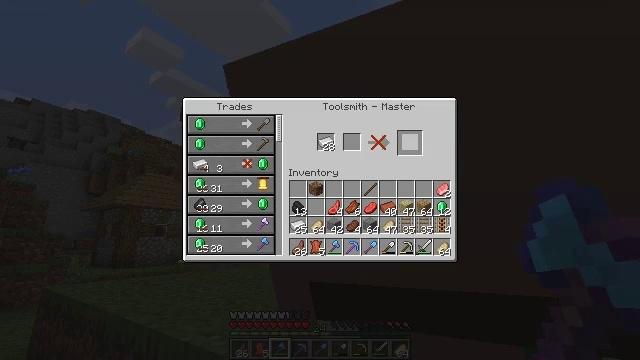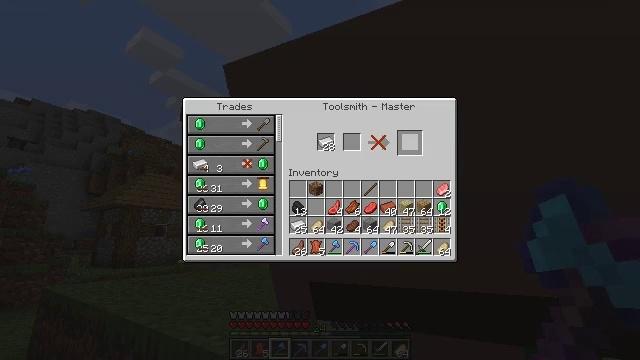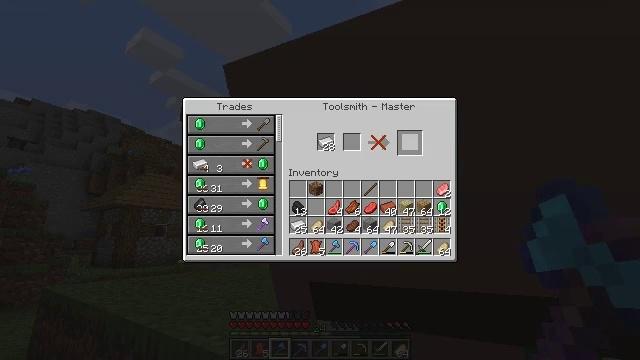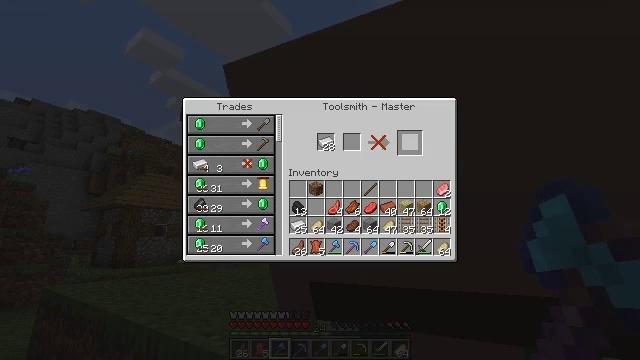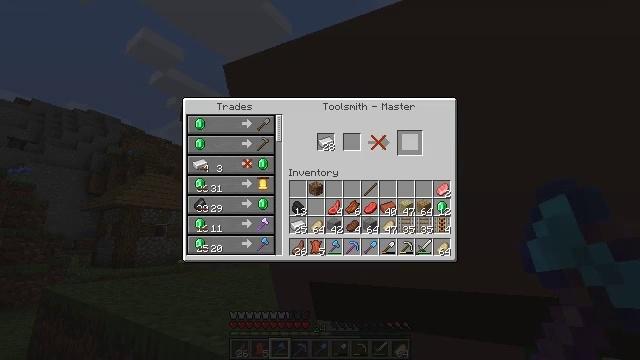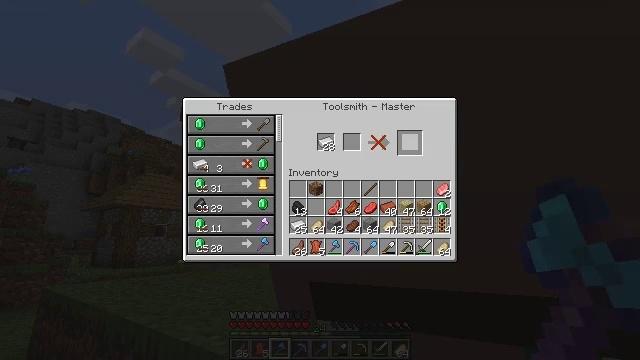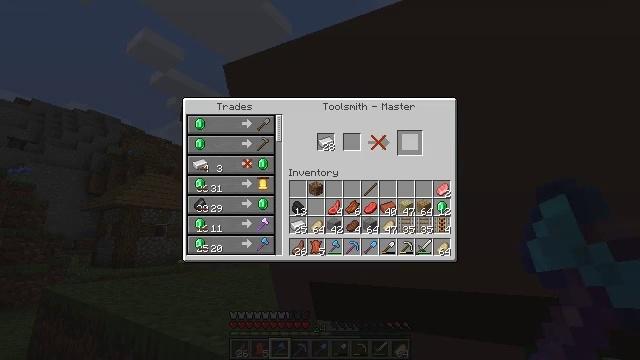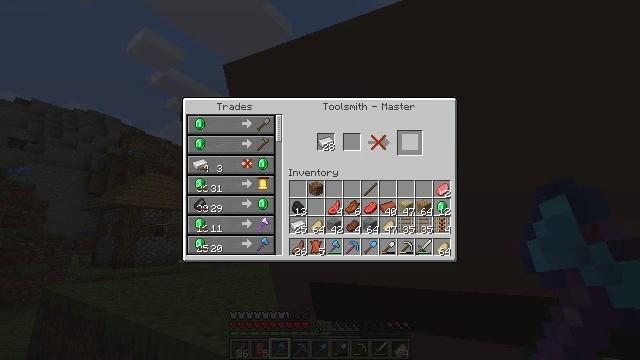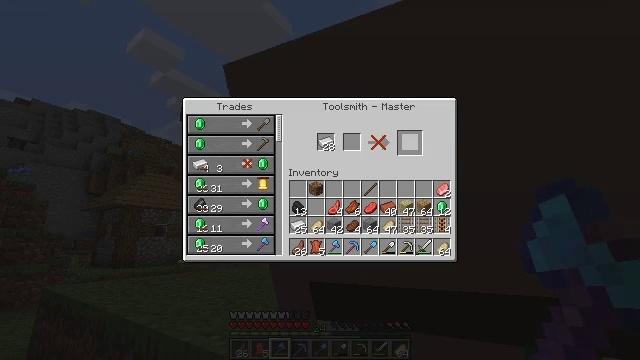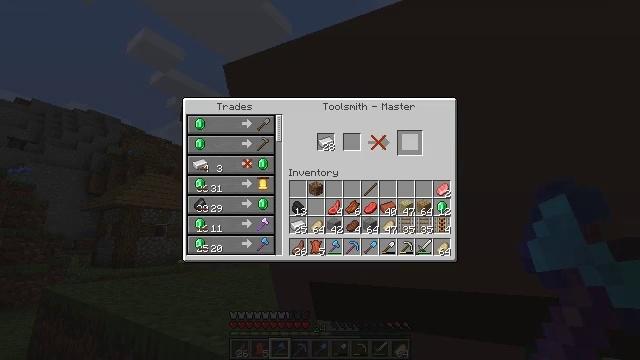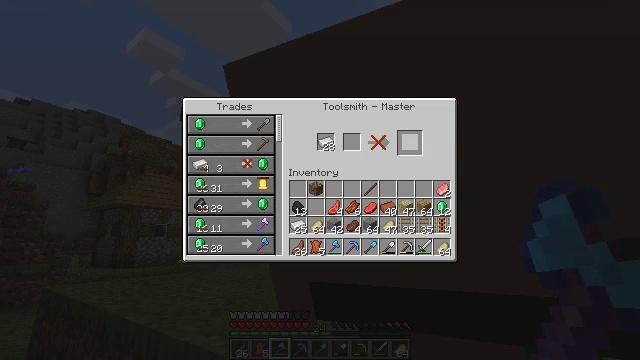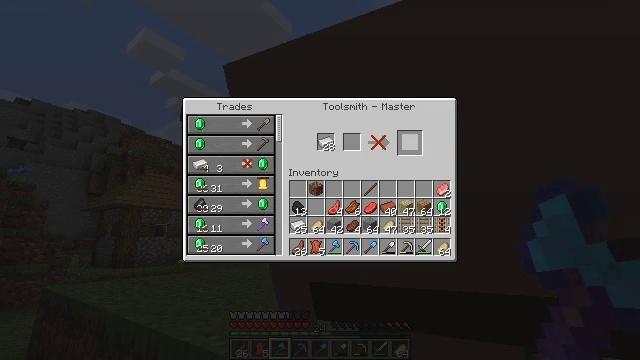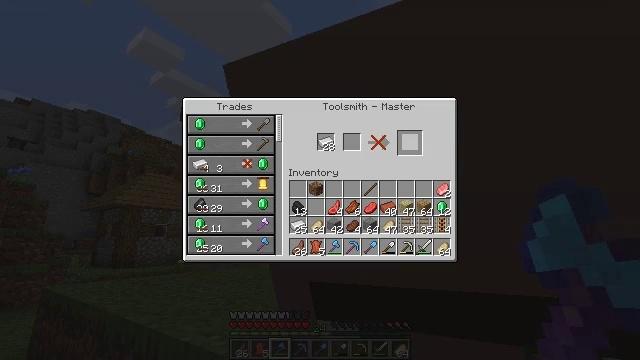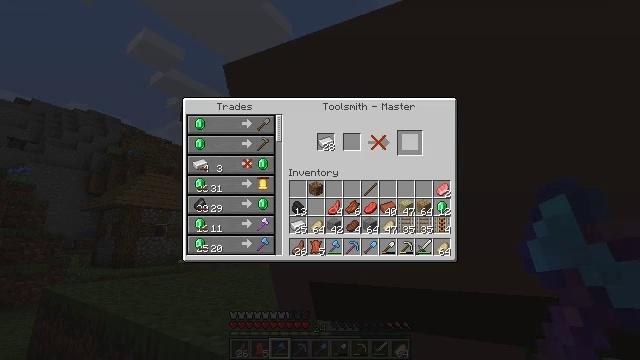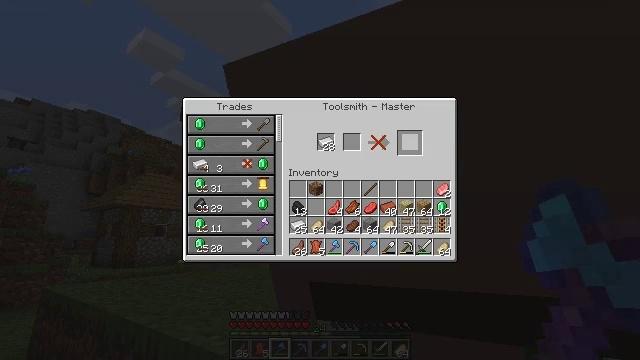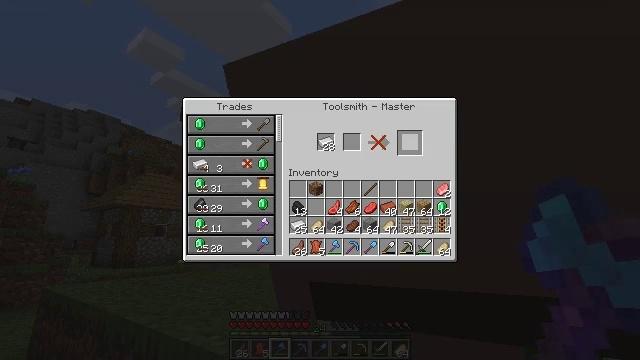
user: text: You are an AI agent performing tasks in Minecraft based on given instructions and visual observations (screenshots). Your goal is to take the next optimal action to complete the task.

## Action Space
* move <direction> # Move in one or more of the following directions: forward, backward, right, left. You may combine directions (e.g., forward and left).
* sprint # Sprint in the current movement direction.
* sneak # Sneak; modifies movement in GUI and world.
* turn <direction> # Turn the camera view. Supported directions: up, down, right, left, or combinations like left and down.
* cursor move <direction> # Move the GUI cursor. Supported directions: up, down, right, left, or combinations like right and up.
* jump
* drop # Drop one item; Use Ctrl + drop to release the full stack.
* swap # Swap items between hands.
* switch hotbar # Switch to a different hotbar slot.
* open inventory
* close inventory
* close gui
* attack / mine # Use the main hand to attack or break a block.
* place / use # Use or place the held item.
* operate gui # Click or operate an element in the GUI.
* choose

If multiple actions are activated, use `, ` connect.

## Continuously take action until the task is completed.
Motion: motion action
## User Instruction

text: Turn clay into a brick by smelting it.
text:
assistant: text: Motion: sneak
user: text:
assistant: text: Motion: sneak
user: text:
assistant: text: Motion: sneak
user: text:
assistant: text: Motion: sneak
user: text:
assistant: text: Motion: sneak
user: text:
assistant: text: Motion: sneak
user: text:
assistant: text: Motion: sneak
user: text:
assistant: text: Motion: sneak
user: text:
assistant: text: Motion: sneak
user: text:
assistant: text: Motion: sneak
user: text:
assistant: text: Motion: sneak
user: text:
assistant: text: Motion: sneak
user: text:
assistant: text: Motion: sneak
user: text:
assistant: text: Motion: sneak
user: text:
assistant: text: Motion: sneak
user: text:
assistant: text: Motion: no_op
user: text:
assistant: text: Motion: no_op
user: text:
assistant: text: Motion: no_op
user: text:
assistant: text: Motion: no_op
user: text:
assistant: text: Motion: no_op
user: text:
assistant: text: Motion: no_op
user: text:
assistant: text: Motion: no_op
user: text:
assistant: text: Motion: cursor move left
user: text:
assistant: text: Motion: cursor move left
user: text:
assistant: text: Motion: no_op
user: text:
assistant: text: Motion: no_op
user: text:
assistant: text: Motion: no_op
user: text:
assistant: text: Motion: no_op
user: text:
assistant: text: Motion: no_op
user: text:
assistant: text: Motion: no_op